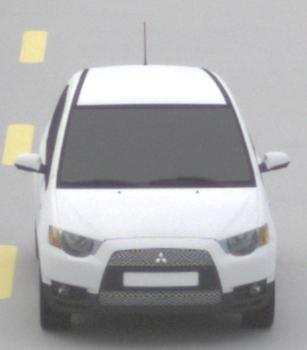
Make: Mitsubishi
Model: Colt 1.1
Detailed model: Colt (VI)
Model produced from: 2008/11
Model produced until: 2010/10
Doors: 3
Color: white
Road condition: dry road
Daytime: midday
Contrast: low contrast